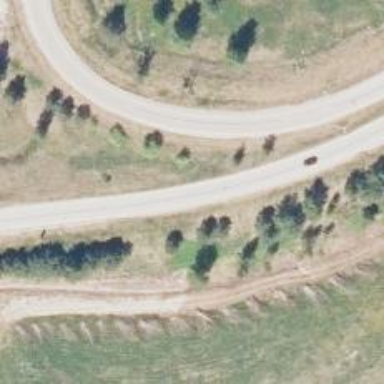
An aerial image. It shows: Trunk link highway with asphalt surface.